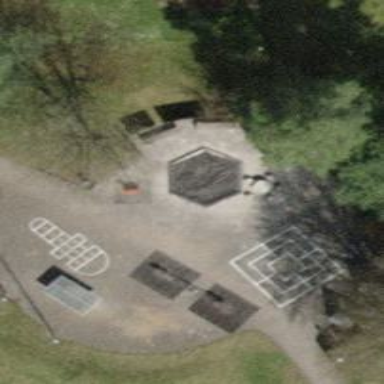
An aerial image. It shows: Playground area for leisure activities on the land.